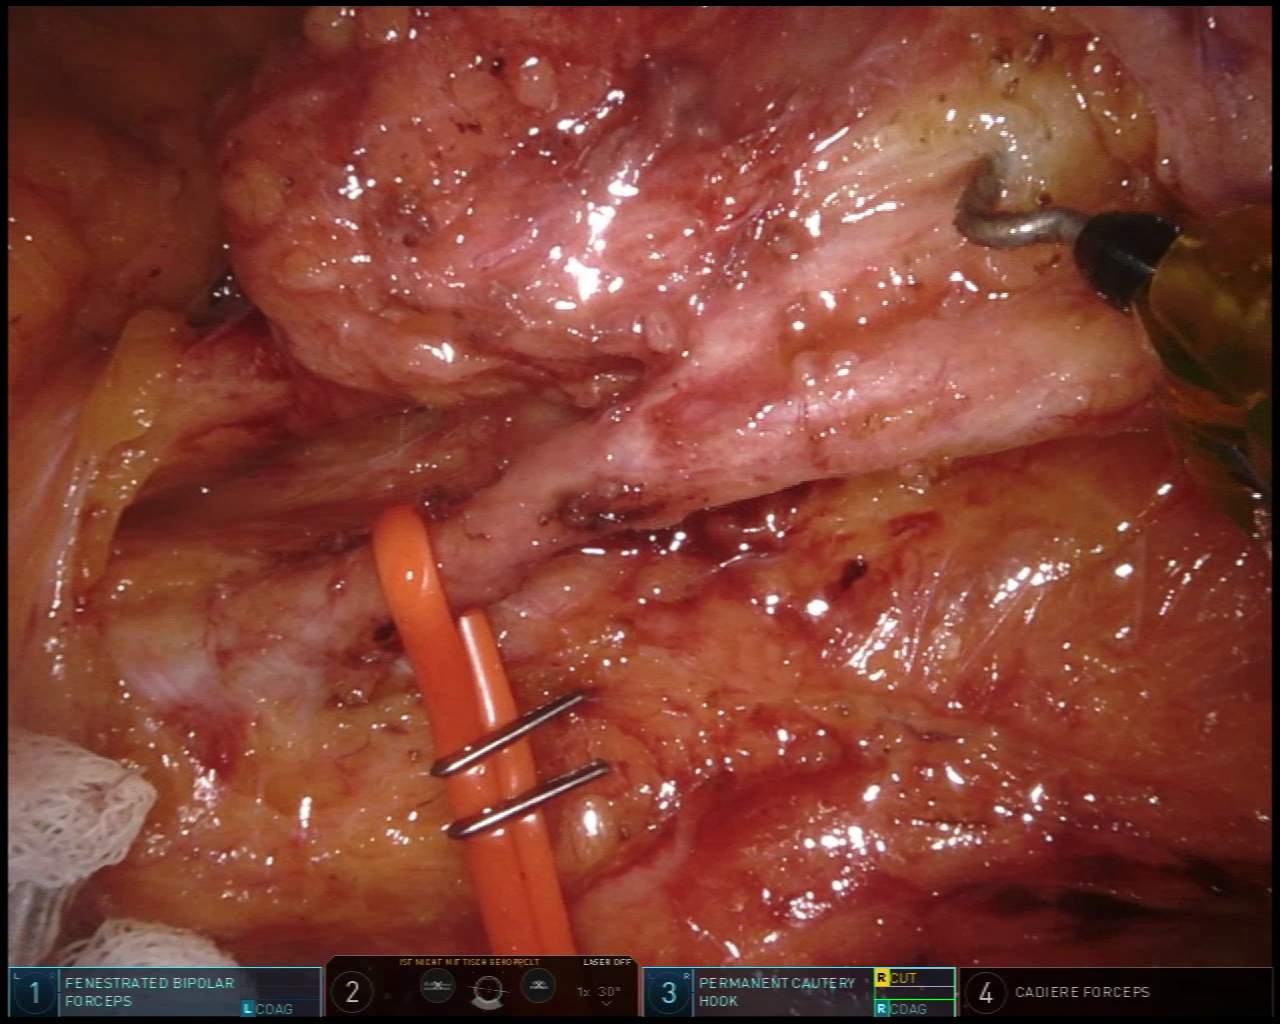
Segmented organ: inferior_mesenteric_artery
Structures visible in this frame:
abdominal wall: no
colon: no
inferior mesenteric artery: yes
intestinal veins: no
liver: no
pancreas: no
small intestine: no
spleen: no
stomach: no
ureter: no
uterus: no
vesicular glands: no